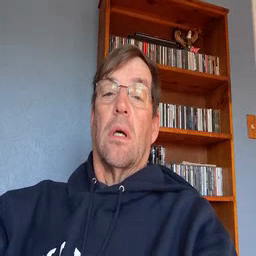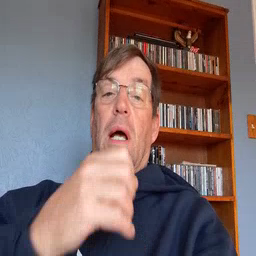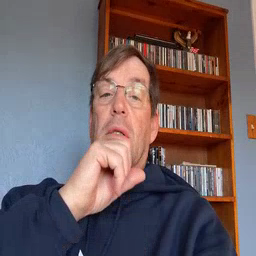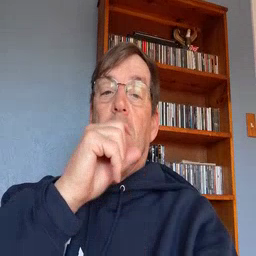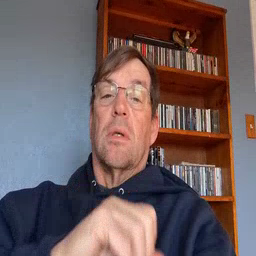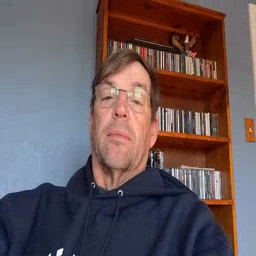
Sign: icecream